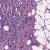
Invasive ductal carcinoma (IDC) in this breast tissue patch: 1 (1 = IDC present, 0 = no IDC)